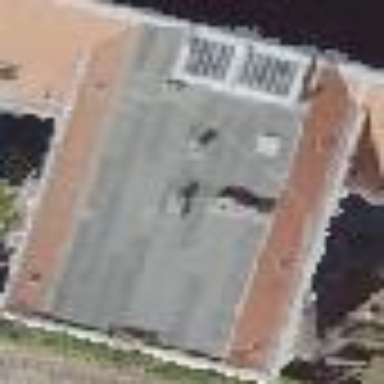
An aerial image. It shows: Apartment building with double saltbox roof shape.